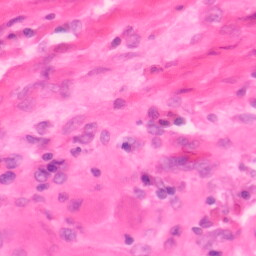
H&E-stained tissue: Colon